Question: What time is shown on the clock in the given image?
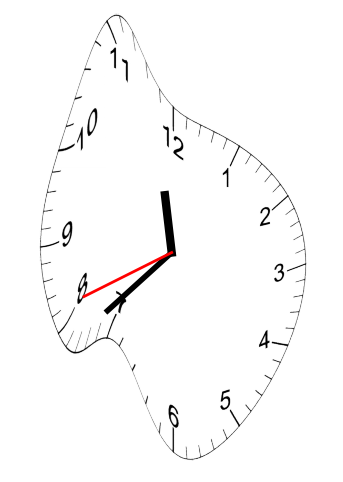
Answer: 11:37:41